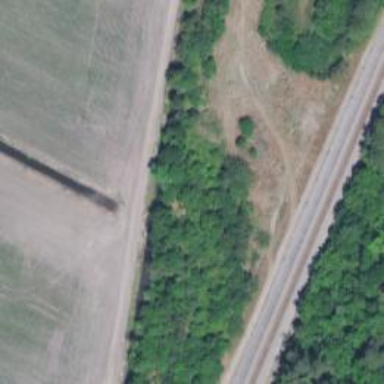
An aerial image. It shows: Culvert tunnel.